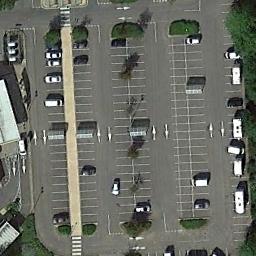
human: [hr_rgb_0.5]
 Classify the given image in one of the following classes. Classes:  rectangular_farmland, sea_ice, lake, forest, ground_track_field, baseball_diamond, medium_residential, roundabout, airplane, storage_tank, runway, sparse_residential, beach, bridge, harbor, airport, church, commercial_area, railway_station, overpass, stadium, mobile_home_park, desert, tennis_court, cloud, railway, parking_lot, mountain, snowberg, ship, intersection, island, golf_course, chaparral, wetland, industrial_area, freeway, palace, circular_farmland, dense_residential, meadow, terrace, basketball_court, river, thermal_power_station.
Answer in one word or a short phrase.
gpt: parking_lot